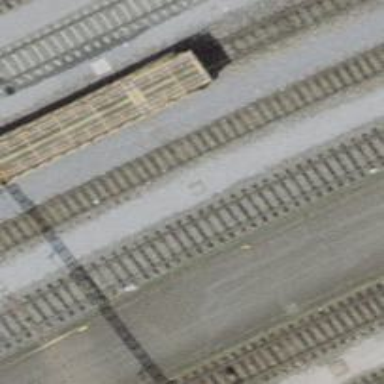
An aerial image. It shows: Siding railway with electrified contact lines at voltage of 3000 and 15000.